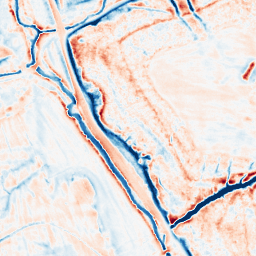
Category: edge_preserving
Decomposition family: anisotropic_diffusion
Decomposition parameters: iterations: 50
kappa: 100
gamma: 0.15
Upsampling method: cubic_mitchell
Upsampling parameters: scale: 2
Upsampling scale: 2